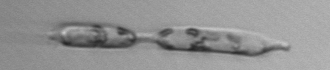
Label: Eucampia